Question: I am really very new at ios programming.
I have this segue I attached to the exit of a view.
For the life of me I cannot sem to remove it. I can remove the method in the code but then I just get a warning.

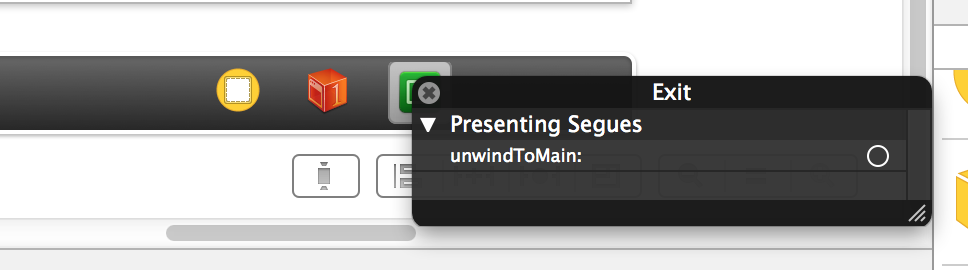
Answer: Check your .h and .m files for the declaration and implementation of the segue. After you remove that try to clean build your app.